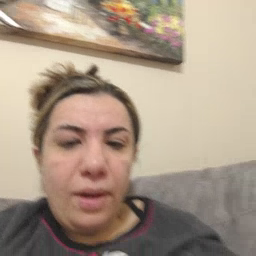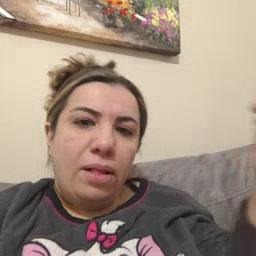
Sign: another